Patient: sex M, age 61
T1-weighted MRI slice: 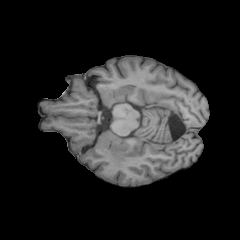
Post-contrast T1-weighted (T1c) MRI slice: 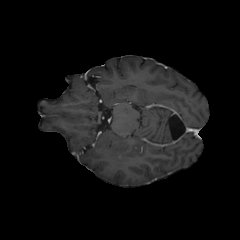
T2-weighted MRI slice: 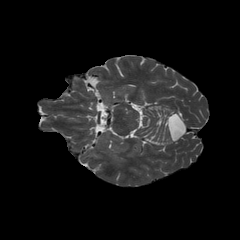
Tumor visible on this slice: yes
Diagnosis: Astrocytoma, IDH-wildtype
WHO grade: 3